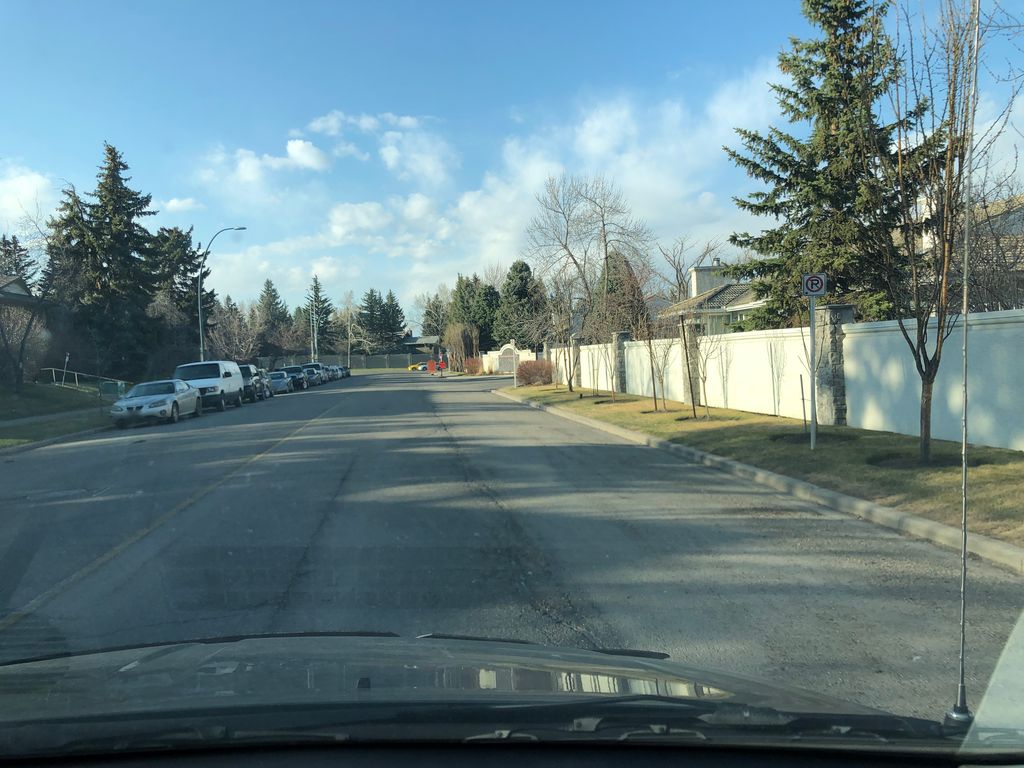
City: calgary